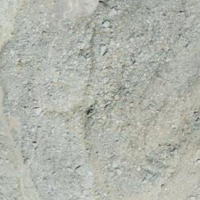
EUNIS habitat code: 48
Species observed at this site:
Saxifraga oppositifolia
Saxifraga exarata